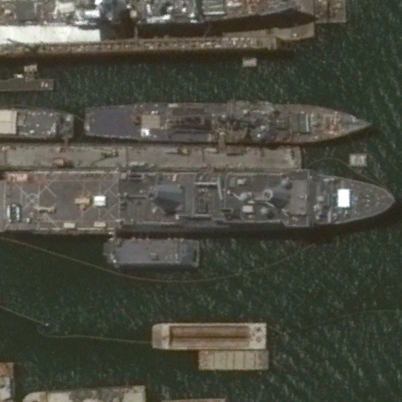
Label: combat